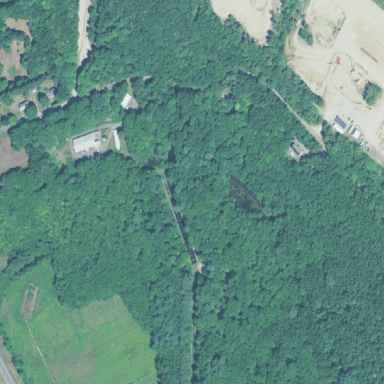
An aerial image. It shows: Beautiful woodland area.